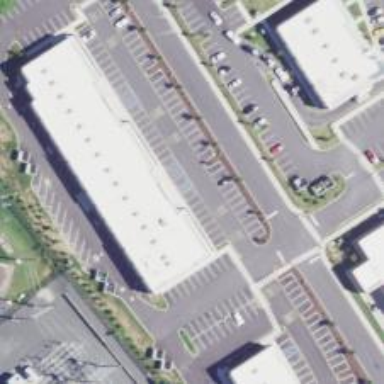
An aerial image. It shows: Parking space.